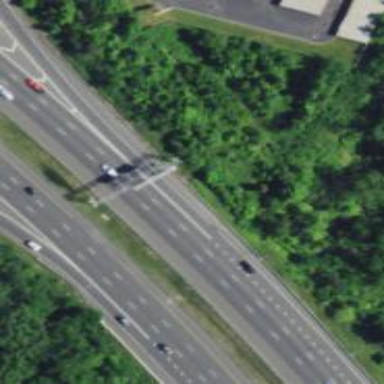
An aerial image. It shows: Motorway junction.